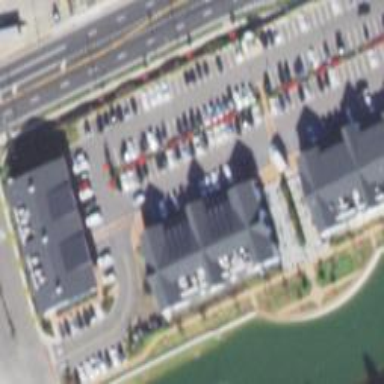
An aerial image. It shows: Fitness center located in leisure land.